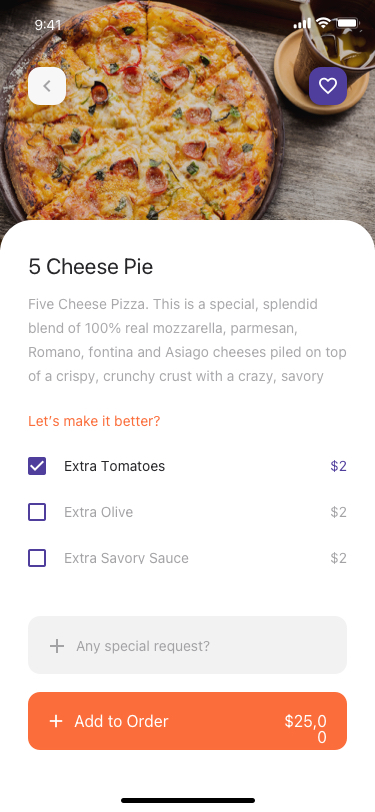
Text in this UI design:
Five Cheese Pizza. This is a special, splendid blend of 100% real mozzarella, parmesan, Romano, fontina and Asiago cheeses piled on top of a crispy, crunchy crust with a crazy, savory sauce.
5 Cheese Pie
$2
Extra Tomatoes
$2
Extra Olive
$2
Extra Savory Sauce
Let’s make it better?
Add to Order
$25,00
Any special request?